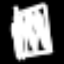
Label: square